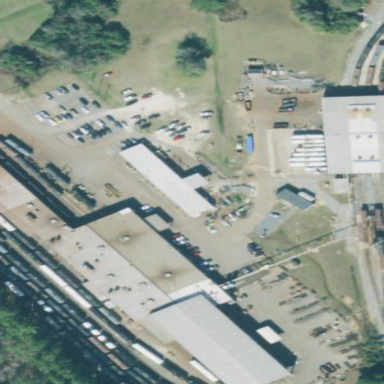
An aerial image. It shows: Industrial building used as railway workshop.